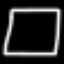
Label: square